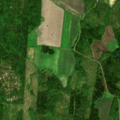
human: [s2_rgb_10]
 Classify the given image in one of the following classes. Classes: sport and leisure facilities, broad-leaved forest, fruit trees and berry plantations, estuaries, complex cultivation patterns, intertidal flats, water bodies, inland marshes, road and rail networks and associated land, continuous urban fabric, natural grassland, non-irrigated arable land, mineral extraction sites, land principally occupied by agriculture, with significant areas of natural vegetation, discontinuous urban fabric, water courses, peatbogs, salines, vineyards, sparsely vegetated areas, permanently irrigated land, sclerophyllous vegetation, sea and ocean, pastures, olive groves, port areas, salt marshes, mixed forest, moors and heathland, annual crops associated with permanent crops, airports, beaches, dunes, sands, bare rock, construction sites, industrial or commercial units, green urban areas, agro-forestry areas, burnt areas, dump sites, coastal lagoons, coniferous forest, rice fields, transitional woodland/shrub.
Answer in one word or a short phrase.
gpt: non-irrigated arable land, mixed forest, transitional woodland/shrub